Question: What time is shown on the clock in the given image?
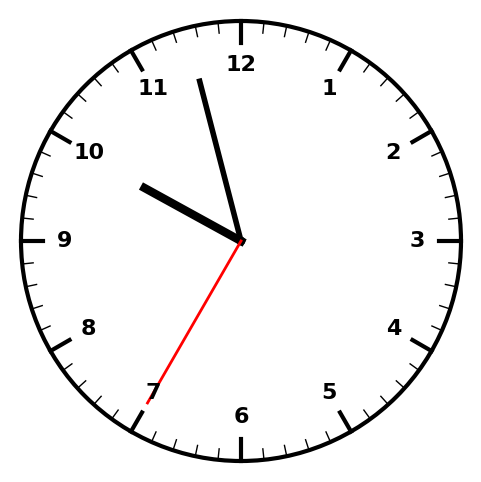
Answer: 09:57:35